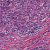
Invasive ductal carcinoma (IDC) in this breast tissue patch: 1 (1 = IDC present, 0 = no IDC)